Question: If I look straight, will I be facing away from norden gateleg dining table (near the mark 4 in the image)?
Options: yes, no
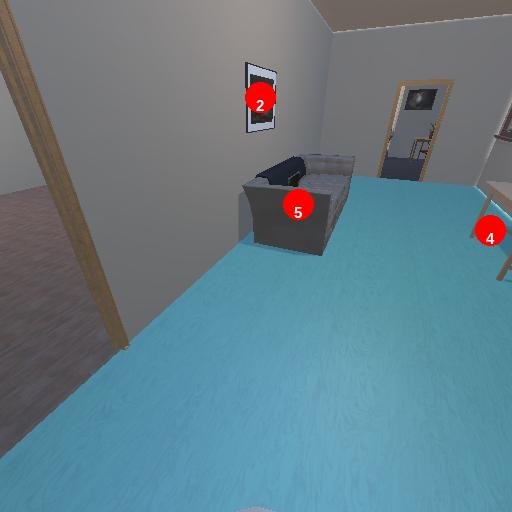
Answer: yes